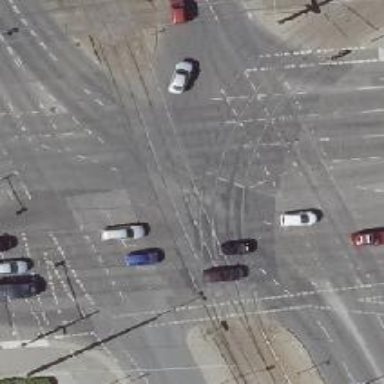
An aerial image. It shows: Tram level crossing on the railway.